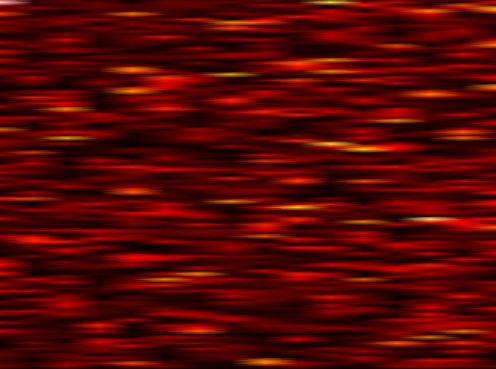
Label: FBMC